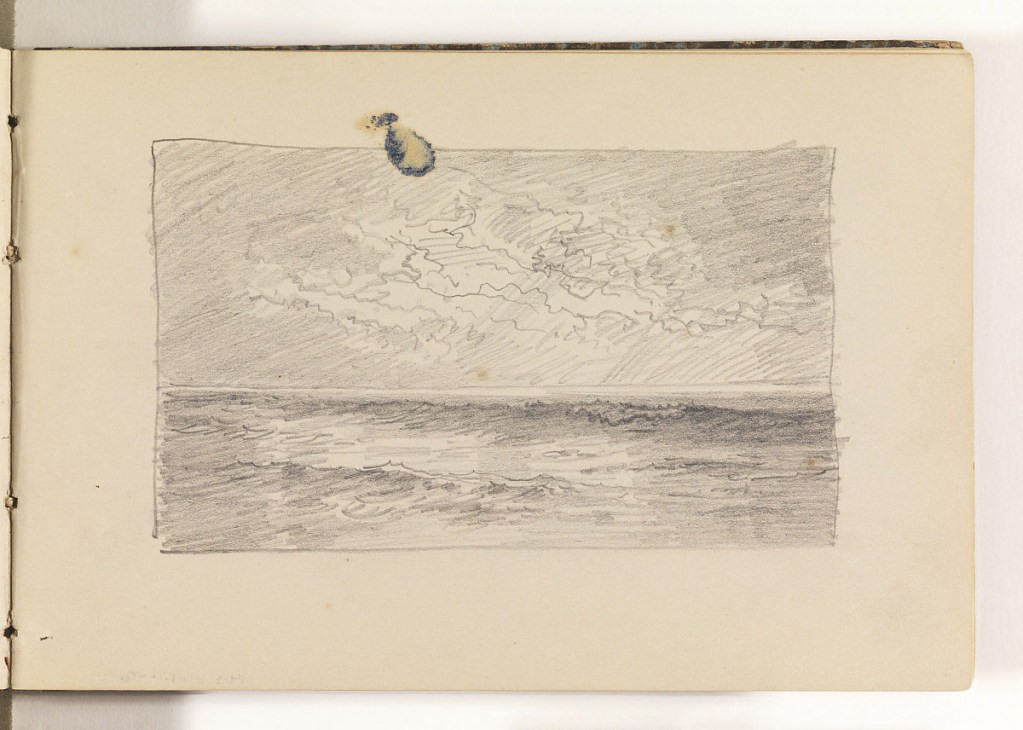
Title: Sketch of Calm Ocean with Contoured Clouds
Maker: William Trost Richards, American, 1833–1905
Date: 1870–85
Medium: Graphite on cream wove paper, bound
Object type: Sketchbook folio
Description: Sketch of calm ocean with small waves. Sky full of detailed cloud contours.